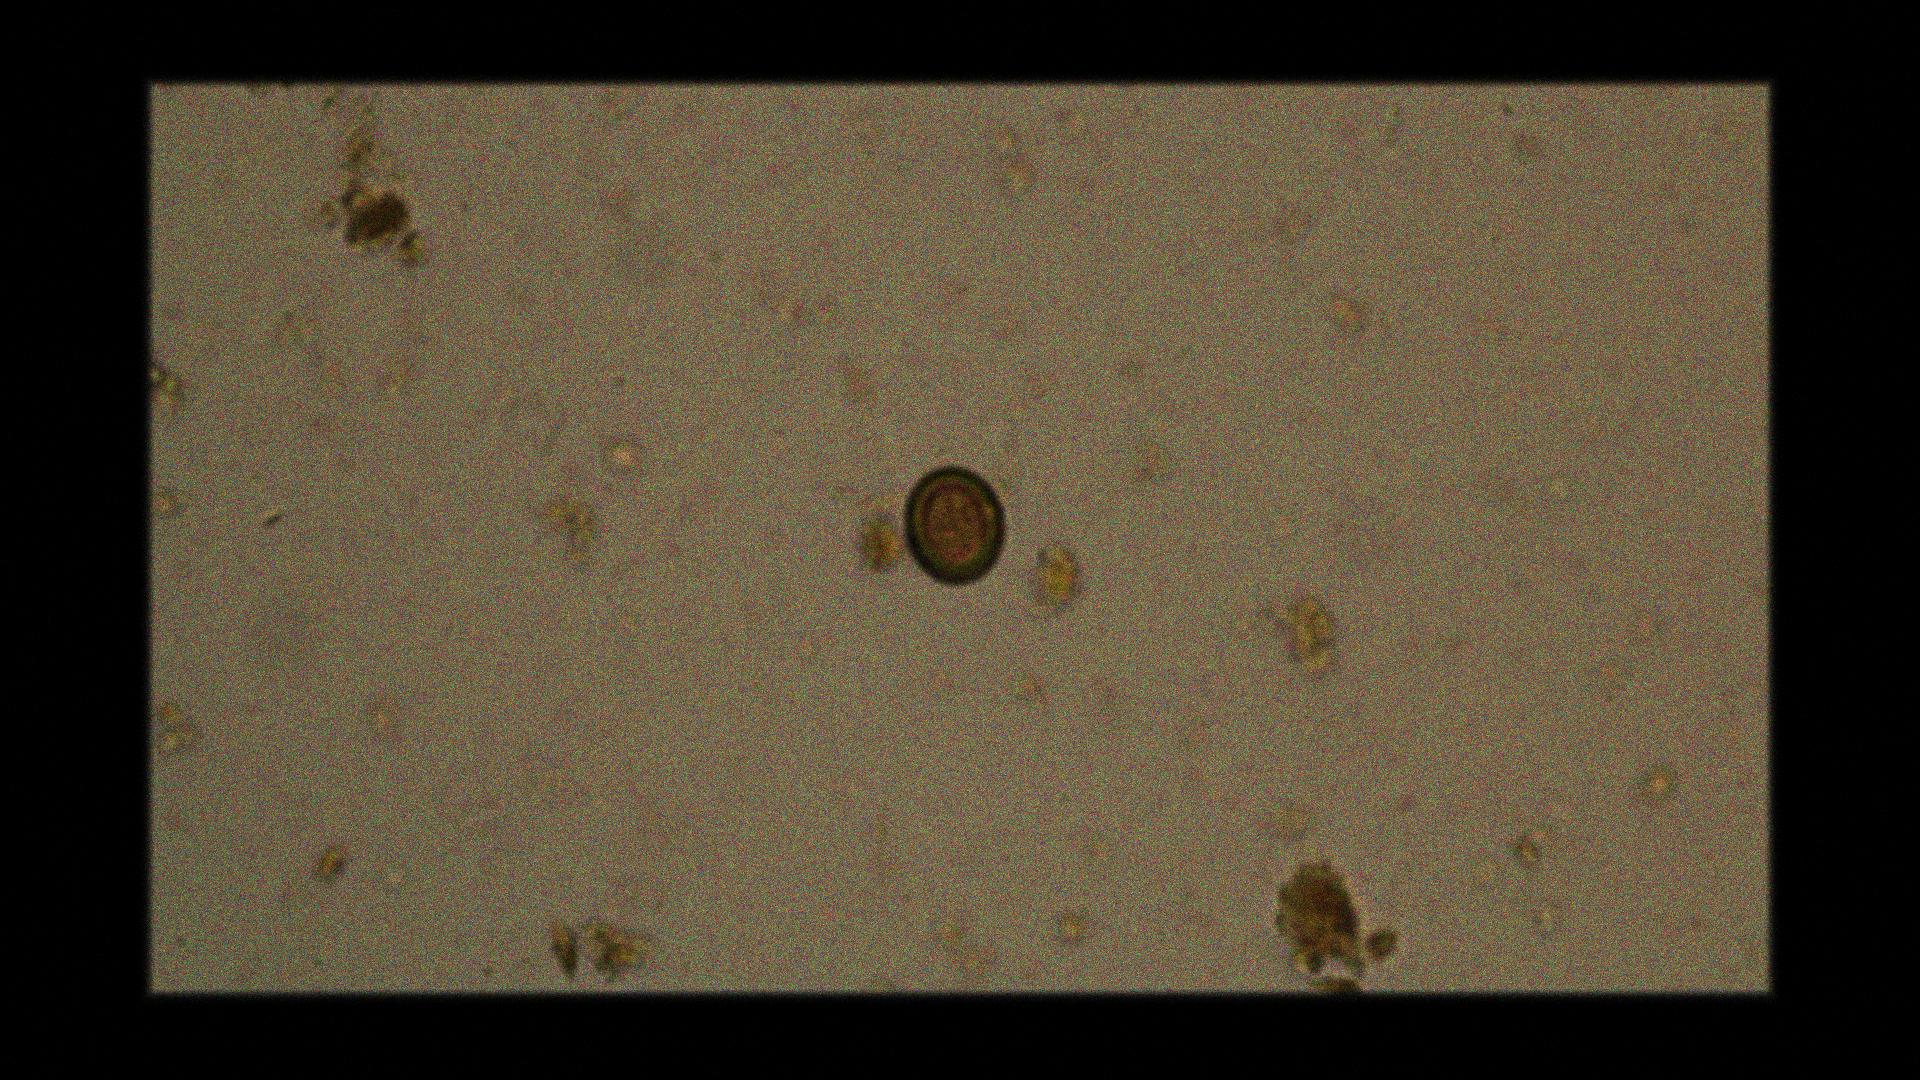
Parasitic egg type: Taenia spp. egg